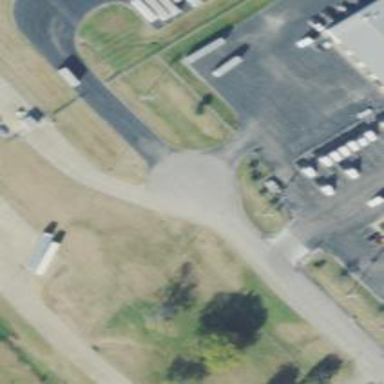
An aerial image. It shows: Turning circle on the road.